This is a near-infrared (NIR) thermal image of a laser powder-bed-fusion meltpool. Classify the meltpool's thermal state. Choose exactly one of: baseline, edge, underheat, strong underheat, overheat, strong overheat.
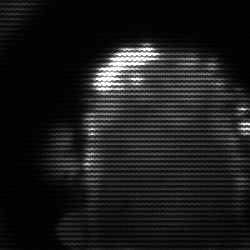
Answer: baseline